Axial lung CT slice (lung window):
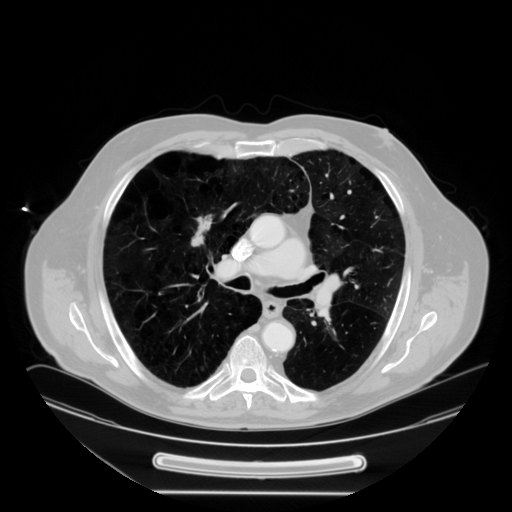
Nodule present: yes
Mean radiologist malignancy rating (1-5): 4.2